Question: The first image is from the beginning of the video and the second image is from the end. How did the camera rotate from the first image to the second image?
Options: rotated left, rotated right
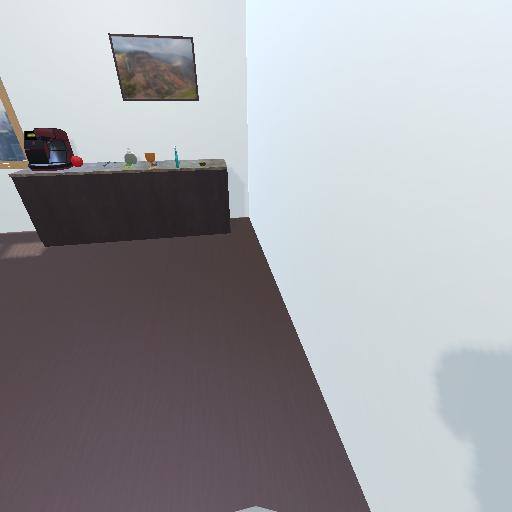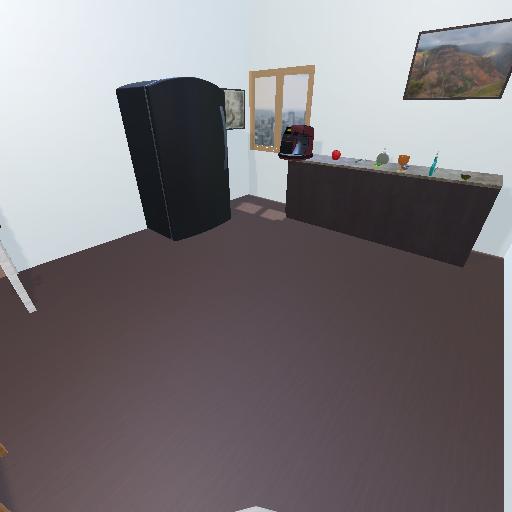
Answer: rotated left